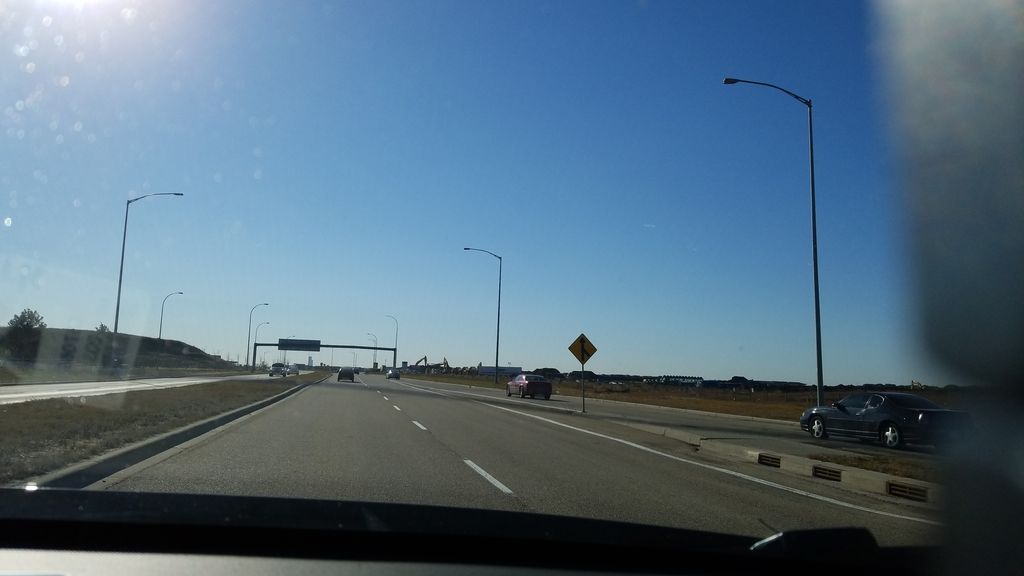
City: edmonton